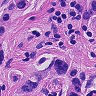
Metastatic tissue present: yes